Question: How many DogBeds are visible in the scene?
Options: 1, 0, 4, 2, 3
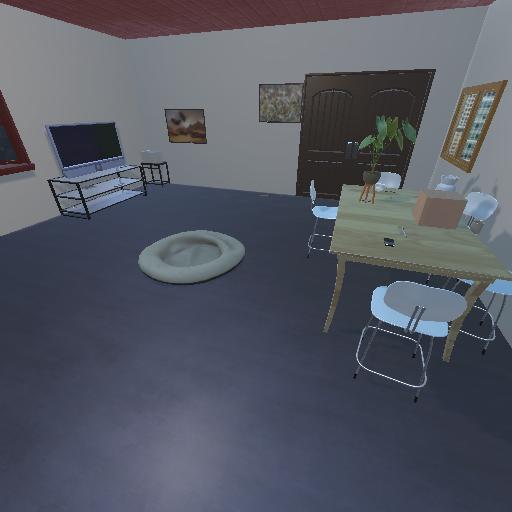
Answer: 1